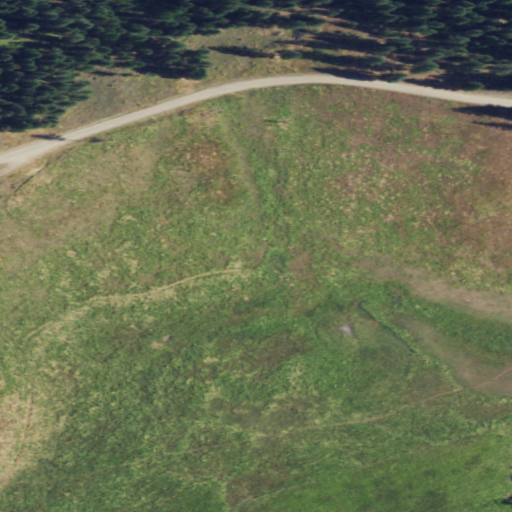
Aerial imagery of plain(s) in Washington named Lundimo Meadows containing herbaceous wetlands, grassland, shrub, and evergreen forest